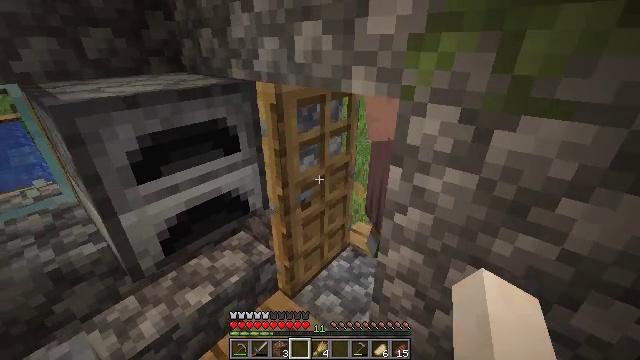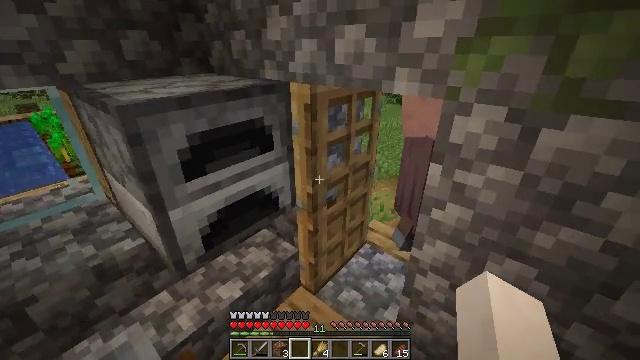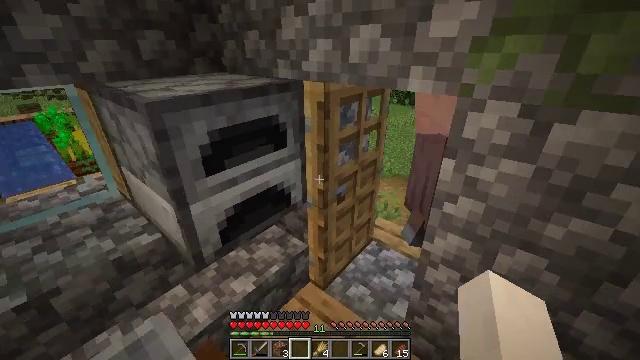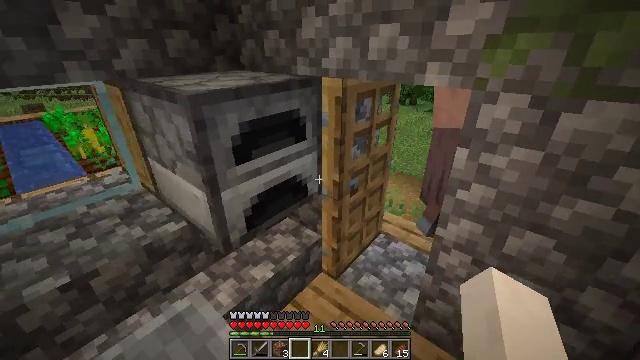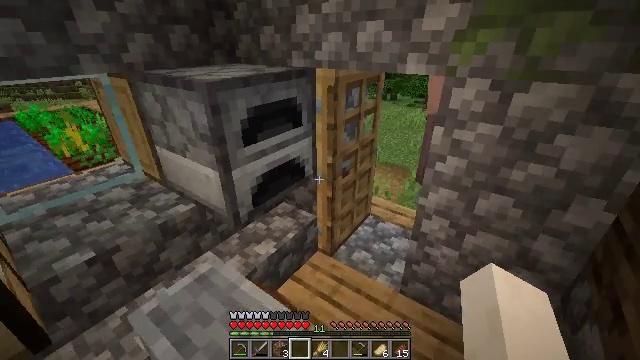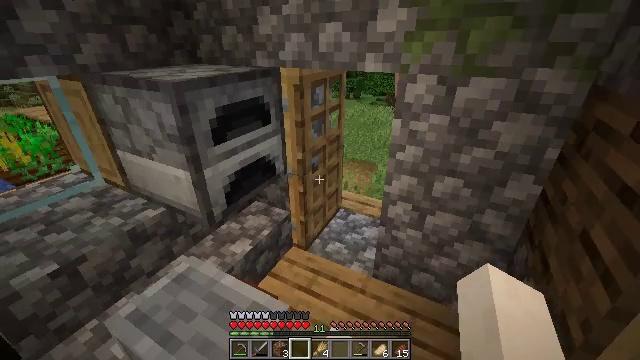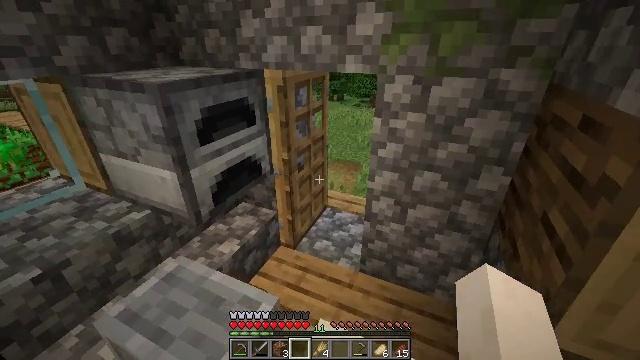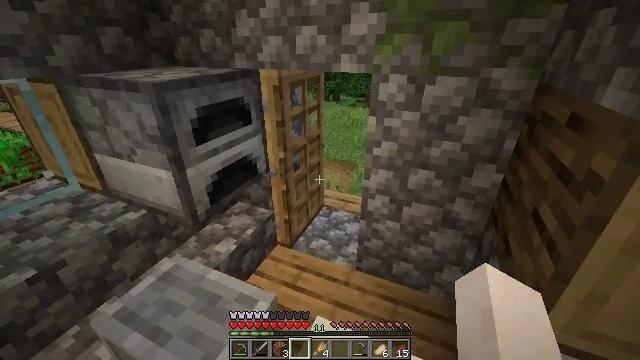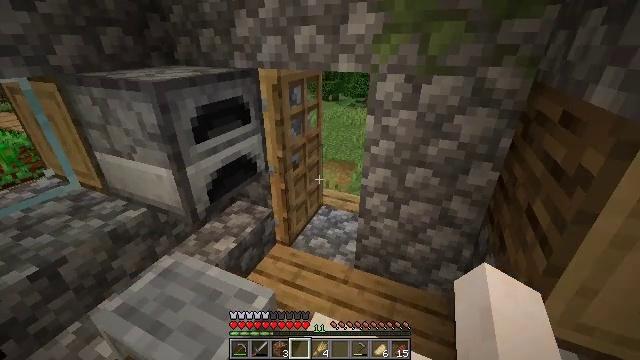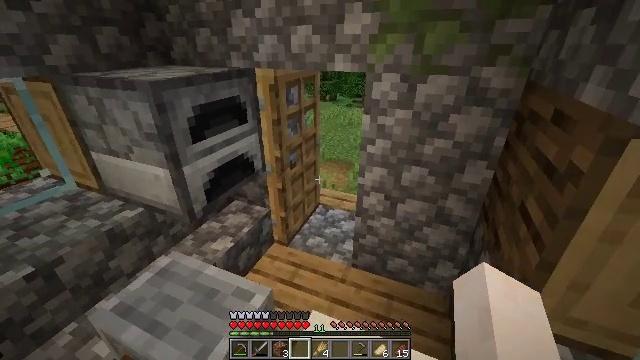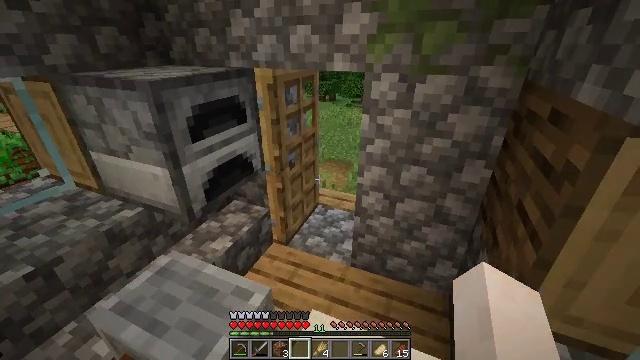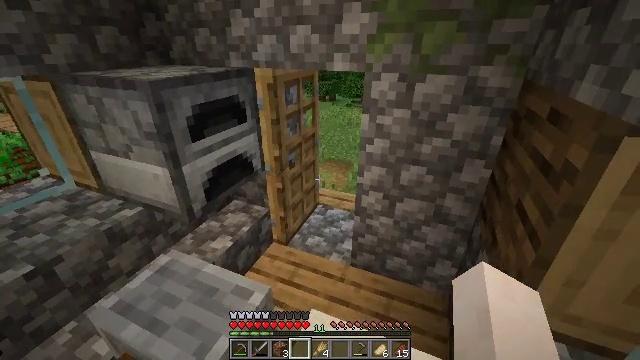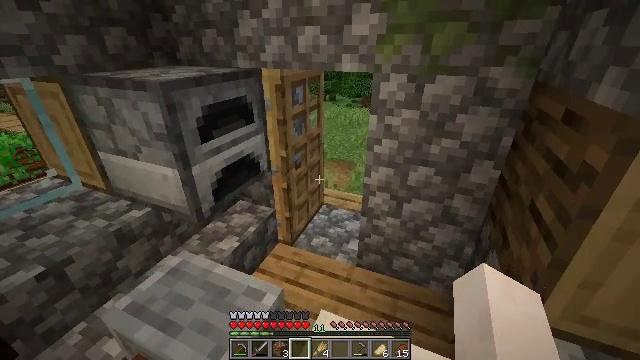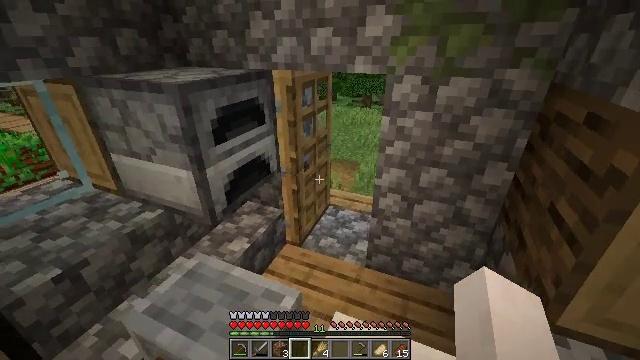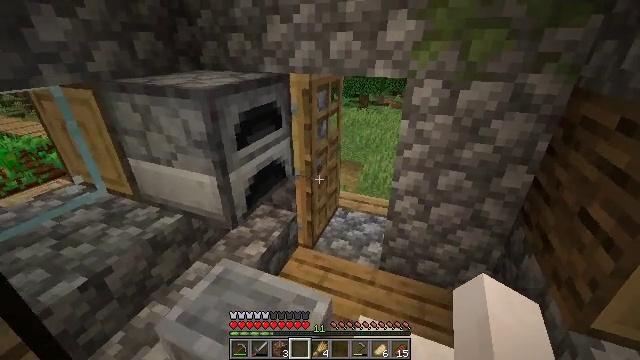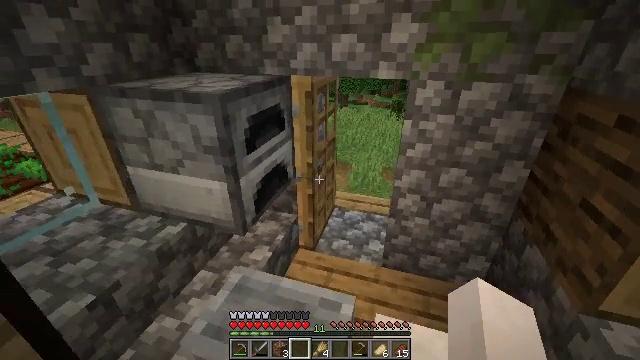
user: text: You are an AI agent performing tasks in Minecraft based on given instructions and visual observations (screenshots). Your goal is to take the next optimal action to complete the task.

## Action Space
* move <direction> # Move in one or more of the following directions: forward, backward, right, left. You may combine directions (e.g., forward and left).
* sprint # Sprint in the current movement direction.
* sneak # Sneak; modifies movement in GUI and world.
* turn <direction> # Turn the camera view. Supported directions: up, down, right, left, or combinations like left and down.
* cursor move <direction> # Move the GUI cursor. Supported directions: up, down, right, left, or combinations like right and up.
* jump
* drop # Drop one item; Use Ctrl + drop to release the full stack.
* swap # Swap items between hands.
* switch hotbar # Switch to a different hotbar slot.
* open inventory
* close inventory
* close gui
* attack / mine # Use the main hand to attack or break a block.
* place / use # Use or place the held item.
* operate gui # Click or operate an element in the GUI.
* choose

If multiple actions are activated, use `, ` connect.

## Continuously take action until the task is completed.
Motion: motion action
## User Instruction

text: Attack the grindstone to break it.
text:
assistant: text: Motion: move back and move left
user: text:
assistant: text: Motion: move back and move left
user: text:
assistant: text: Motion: move back
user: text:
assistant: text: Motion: move back, turn right
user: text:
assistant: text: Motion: turn right
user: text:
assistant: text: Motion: turn right
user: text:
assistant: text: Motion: no_op
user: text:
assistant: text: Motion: no_op
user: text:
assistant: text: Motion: no_op
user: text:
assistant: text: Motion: no_op
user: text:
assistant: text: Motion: no_op
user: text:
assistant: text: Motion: move left
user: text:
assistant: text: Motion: move left
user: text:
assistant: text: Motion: move left
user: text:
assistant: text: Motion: move left, turn right
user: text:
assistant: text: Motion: turn right
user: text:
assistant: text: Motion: turn right
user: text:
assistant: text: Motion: no_op
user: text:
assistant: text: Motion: no_op
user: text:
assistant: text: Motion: turn right
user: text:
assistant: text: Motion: no_op
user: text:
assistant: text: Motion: no_op
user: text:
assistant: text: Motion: no_op
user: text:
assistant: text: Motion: no_op
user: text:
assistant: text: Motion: no_op
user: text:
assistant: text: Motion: no_op
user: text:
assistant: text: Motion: switch to hotbar 1
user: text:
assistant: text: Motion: switch to hotbar 1
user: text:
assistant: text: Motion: switch to hotbar 1
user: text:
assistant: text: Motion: turn down